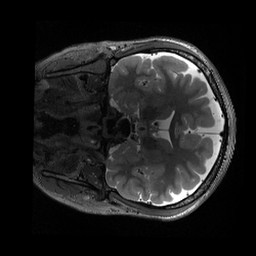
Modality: T2w
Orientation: coronal
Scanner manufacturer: siemens
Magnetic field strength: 3 T
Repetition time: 3.2 s
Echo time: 0.564 s